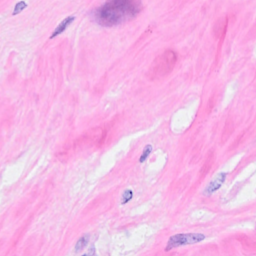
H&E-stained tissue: Breast